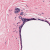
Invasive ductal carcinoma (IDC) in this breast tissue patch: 0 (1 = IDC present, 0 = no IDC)